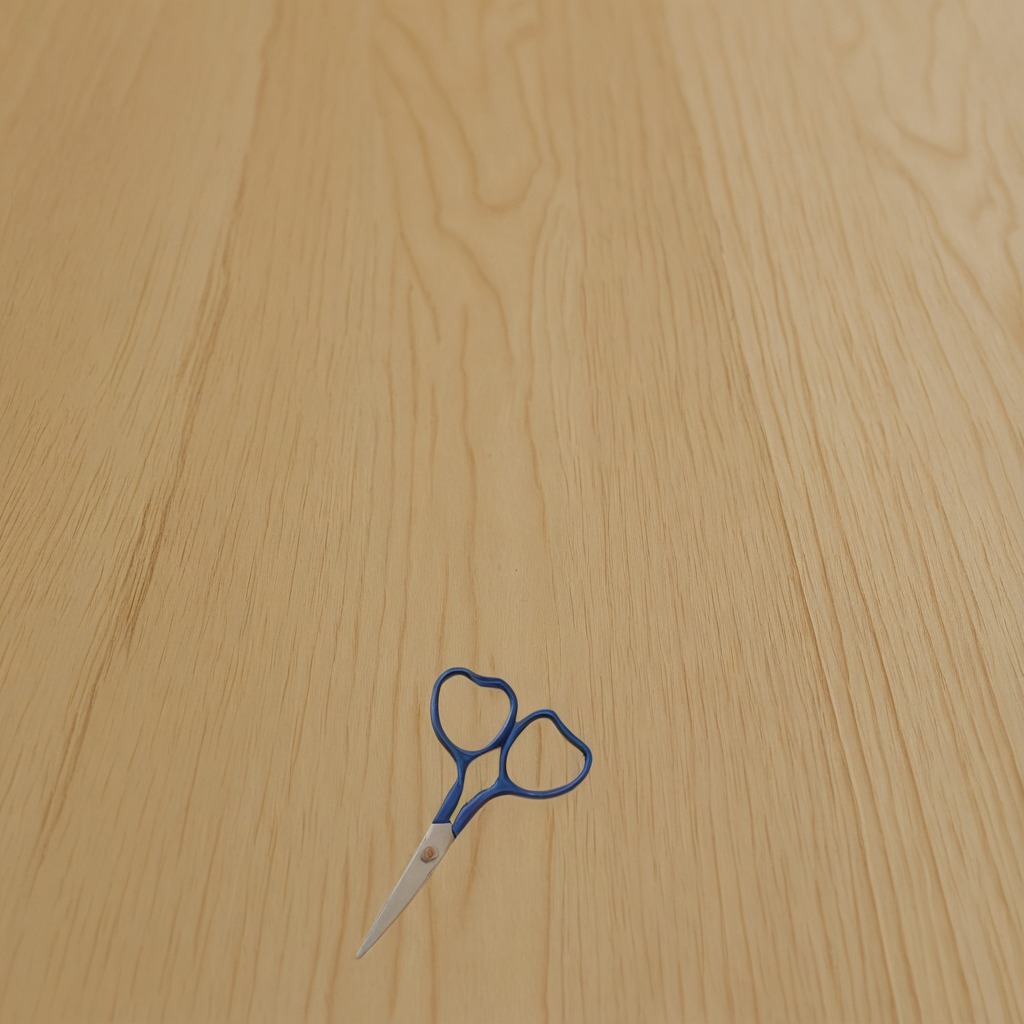
A scissor lies on the plywood surface in the paint workshop.